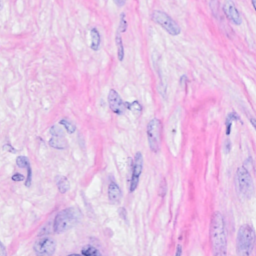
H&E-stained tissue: Breast